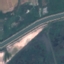
Label: River